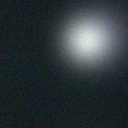
Screen state: off